Field crop: maize
Growth stage: 2
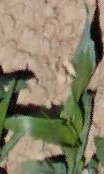
Species: maize